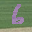
Label: 6